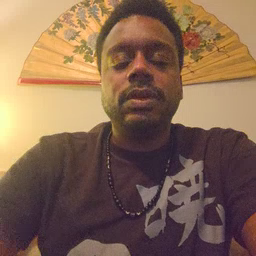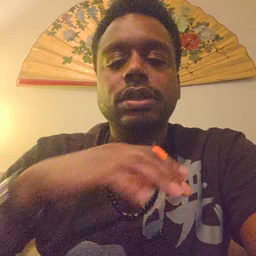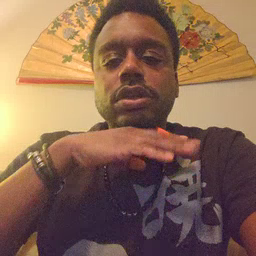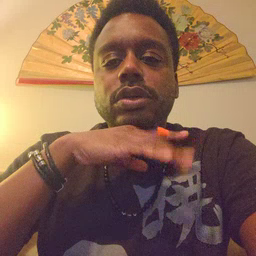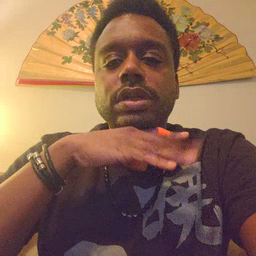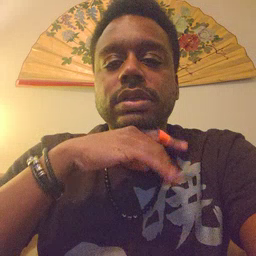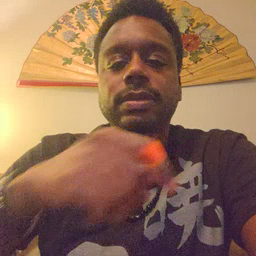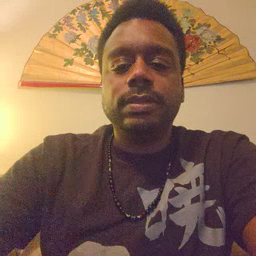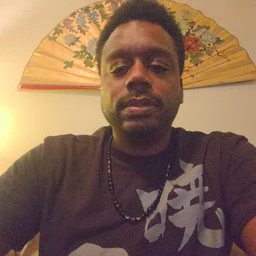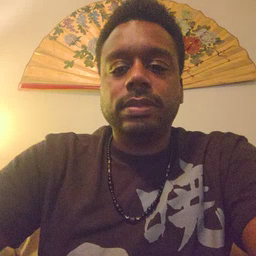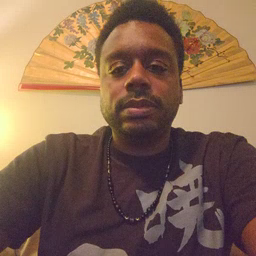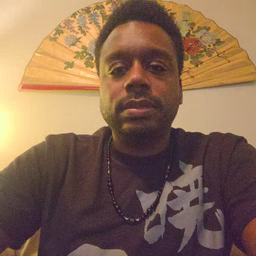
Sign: dirty